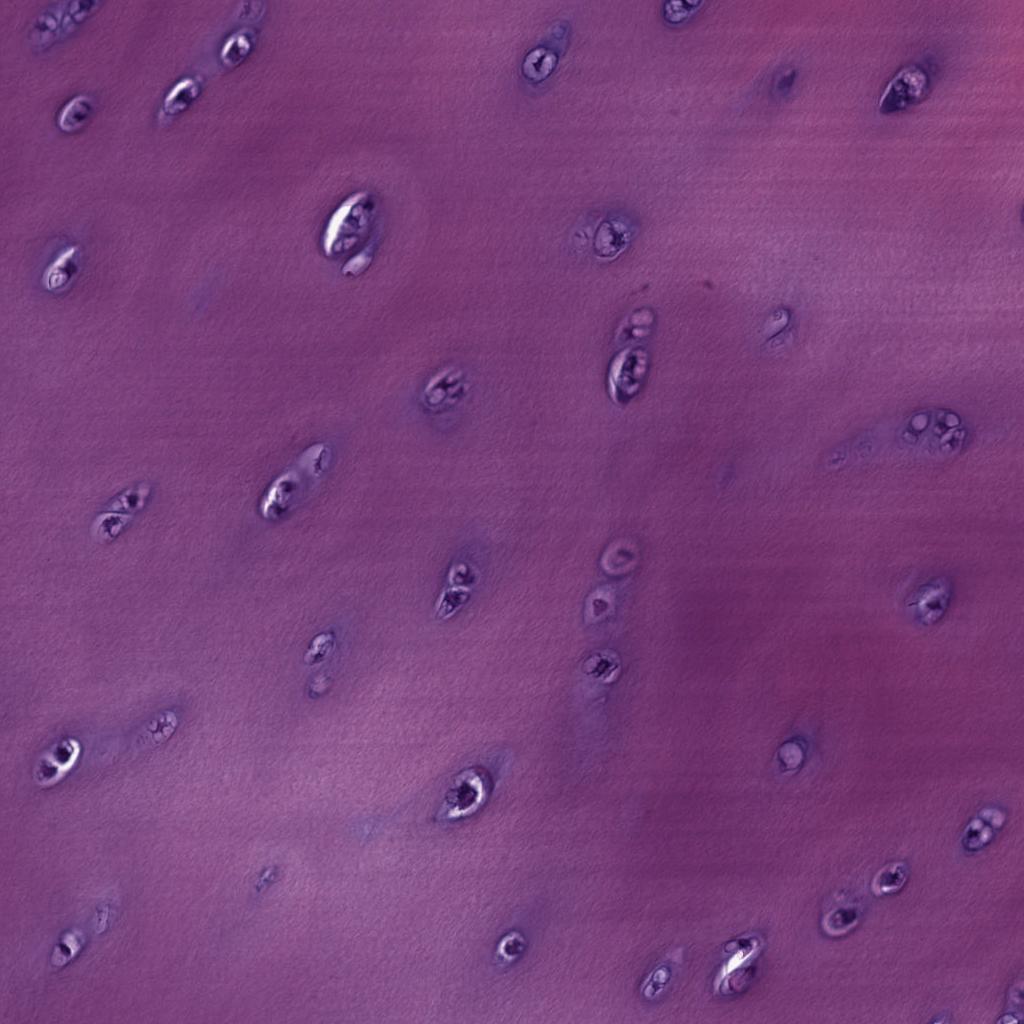
Label: Non-Tumor